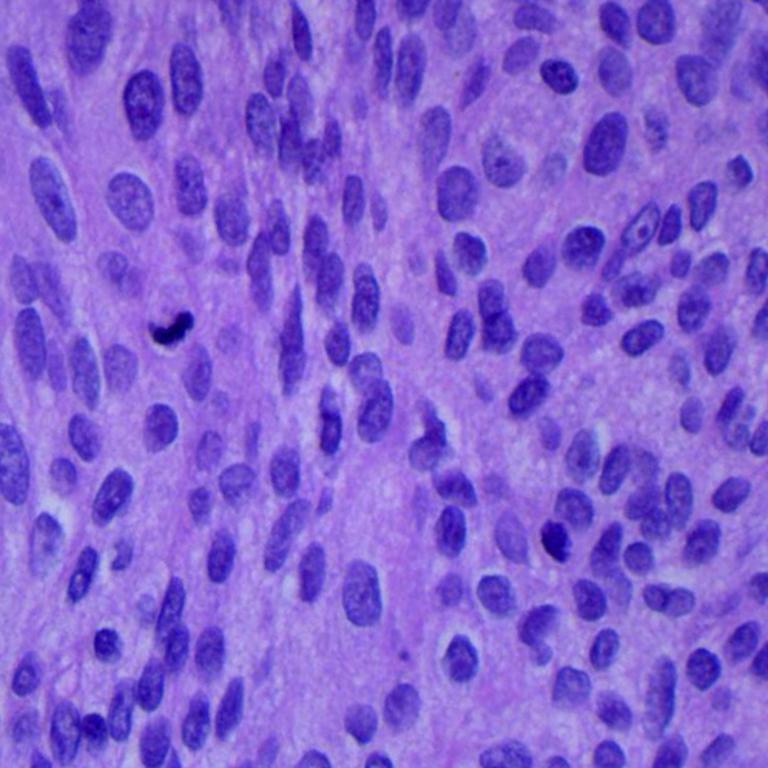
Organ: lung
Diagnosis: squamous carcinomas